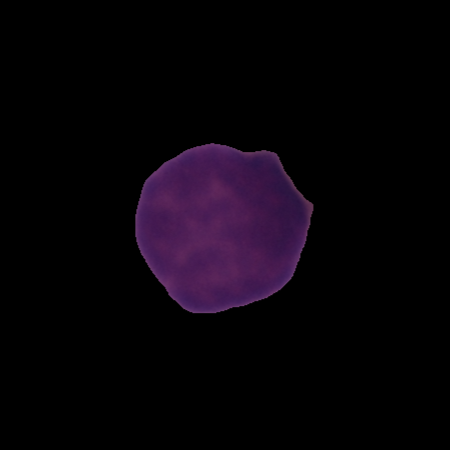
Label: healthy